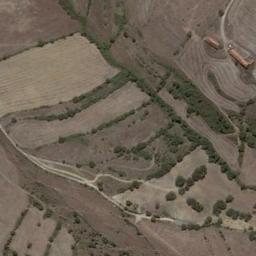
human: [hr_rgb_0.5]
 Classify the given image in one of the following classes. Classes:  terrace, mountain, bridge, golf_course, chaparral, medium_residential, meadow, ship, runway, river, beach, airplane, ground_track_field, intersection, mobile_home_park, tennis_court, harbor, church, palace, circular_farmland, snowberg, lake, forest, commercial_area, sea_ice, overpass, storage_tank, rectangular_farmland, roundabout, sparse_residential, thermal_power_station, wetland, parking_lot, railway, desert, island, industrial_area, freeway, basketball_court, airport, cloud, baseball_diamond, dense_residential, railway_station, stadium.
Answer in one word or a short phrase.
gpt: terrace